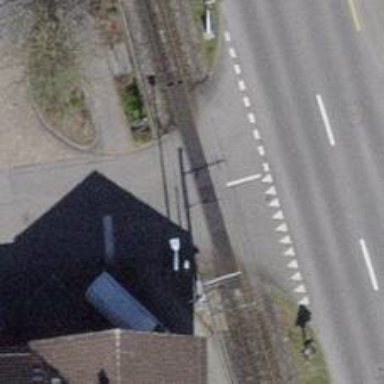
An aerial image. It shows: Railway level crossing.